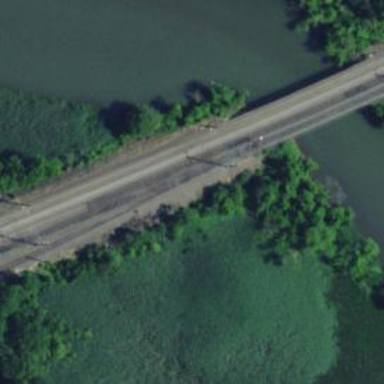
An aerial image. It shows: Railway bridge with electrified contact lines.